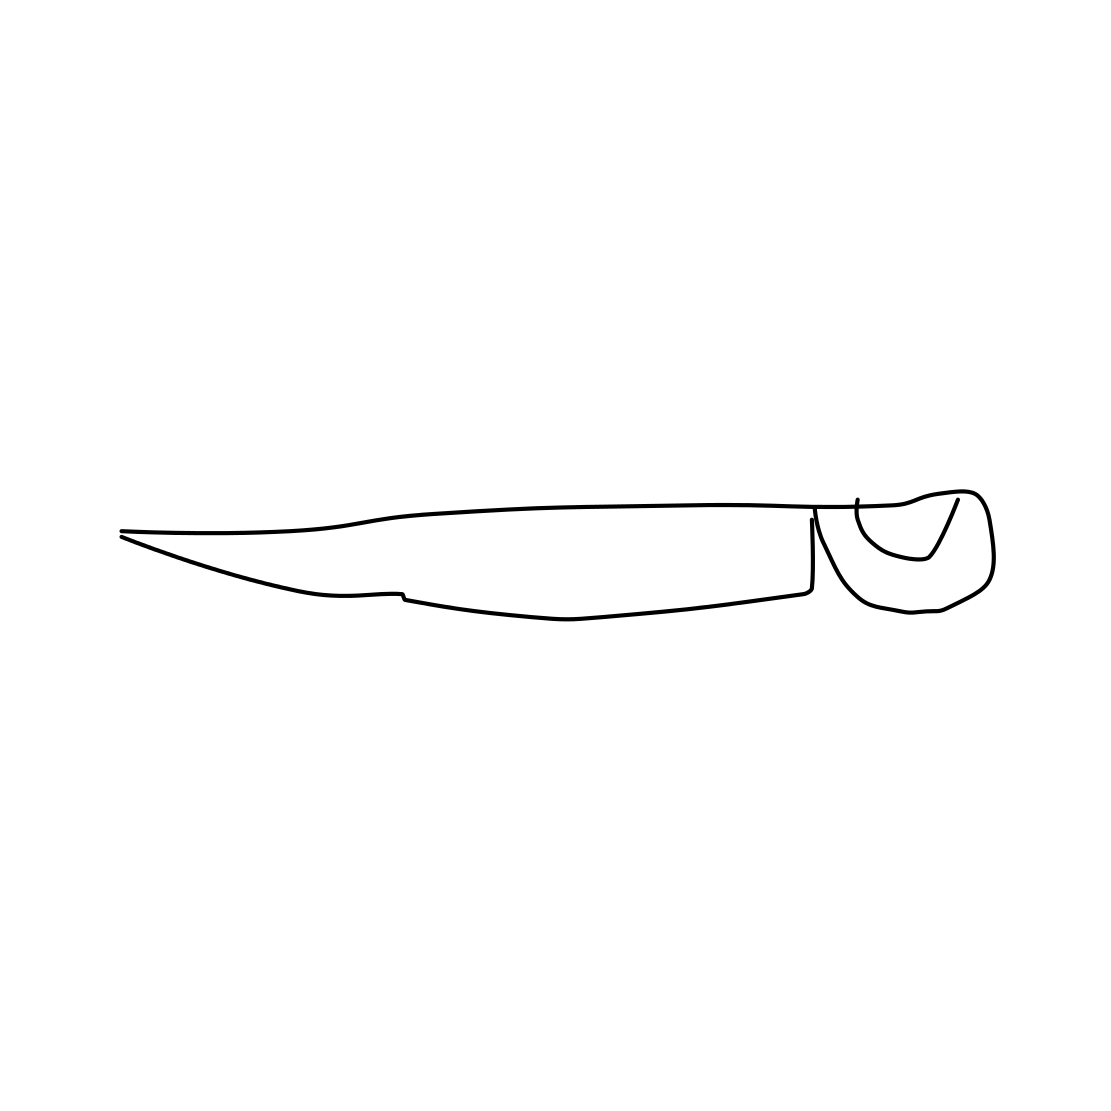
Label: sword